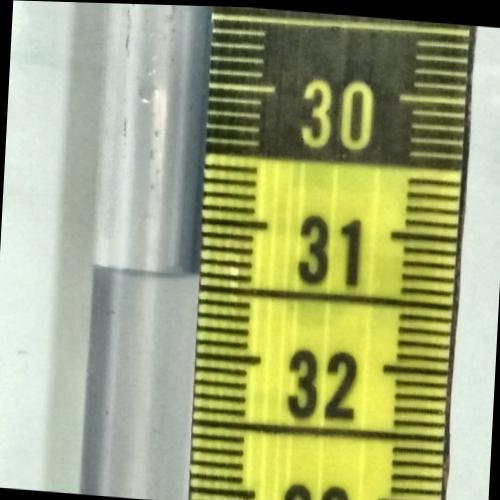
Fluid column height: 31.4 cm